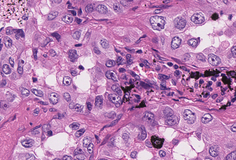
Tumor epithelial tissue: yes
Tumor-associated stroma tissue: yes
Normal tissue: no